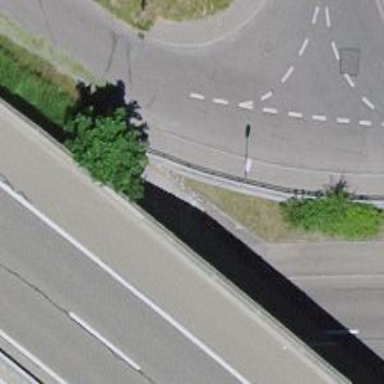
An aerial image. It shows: Road with steps.